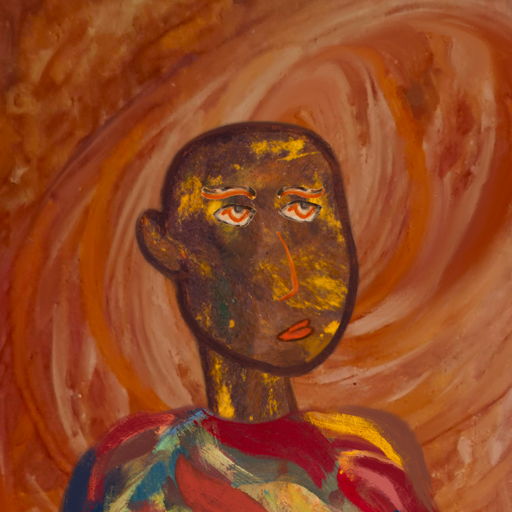
Background: Pious_Lady, Head And Neck Side: Comrade, Face Side: Experience, Bust: Mother_And_Son_Son, Hair Side: Blank, Head Accessory: Blank, Second Necklace: Blank, Necklace: Blank, Baby: Blank